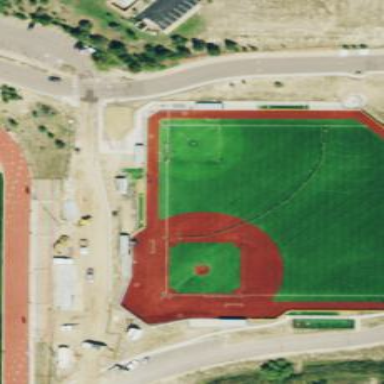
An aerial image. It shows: Baseball pitch for leisure and sports activities.